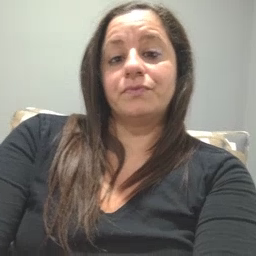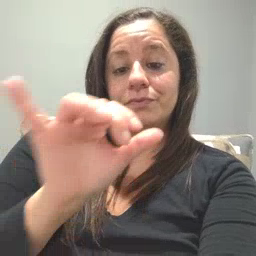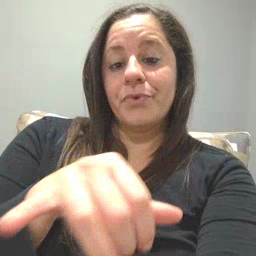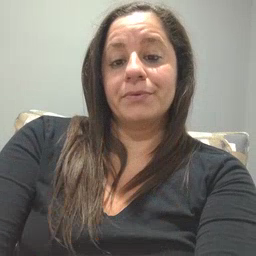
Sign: that